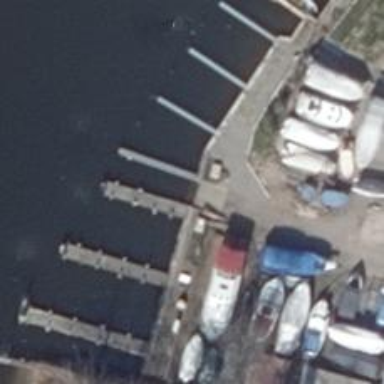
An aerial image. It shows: Slipway on leisure land.